Question: I have a problem with one user. This user can't login to Mahara. At every attempt to login he sees this 2 messages (see the image below):
- You have exceeded the maximum login attempts. This account has been locked for up to 5 minutes.- You have not provided the correct credentials to log in. Please check your username and password are correct.
In the first message is written to wait 5 minutes, but it doesn't matter how long he waits (1 hr, 1 day ...) he gets always this message. I have also changed the user password... Nothing

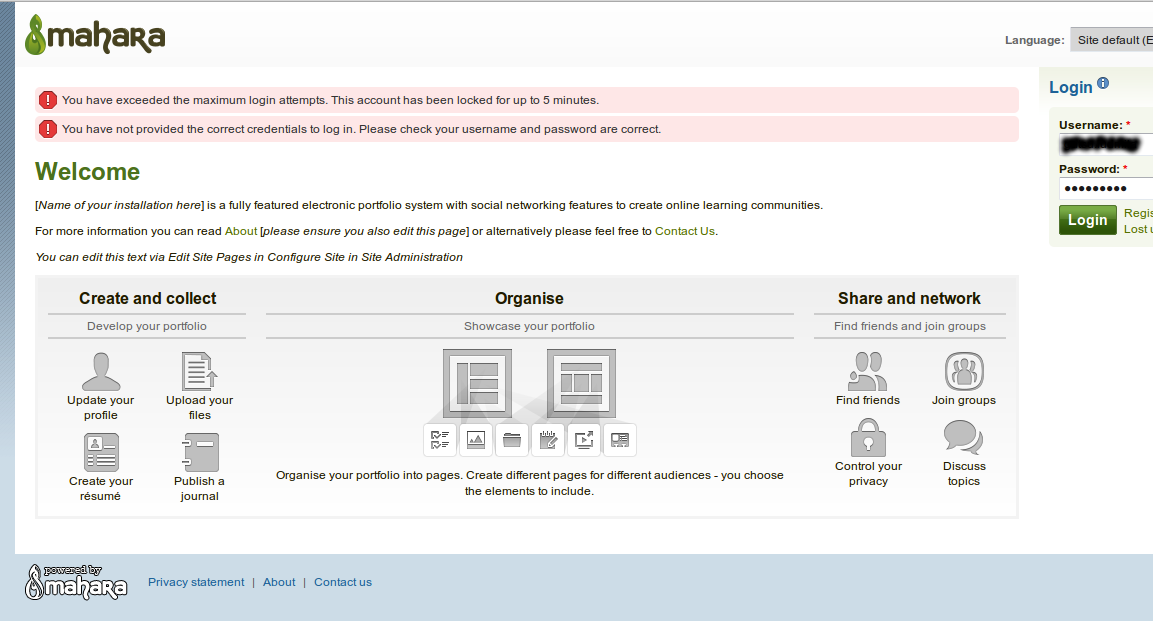
Answer: Setting up a cron job to trigger Mahara's cron job script solved the problem. <URL> regarding this issue.
UPDATE
This issue is due to the fact that the column 'logintries' from table 'usr' for the corresponding user has reached the maximum allowed value. Thus resetting this column value to 0 will solve the problem. This can be done manually using SQL or by running Mahara's cron (recommended).
1. SQL solution: UPDATE usr SET logintries=0 (for all users) or UPDATE usr SET logintries=0 WHERE username = 'yourusername' (for a specific user). But this is a short-term solution because you'll have to run it every time you'll encounter this issue.
2. Cron job solution: for an immediate result one can run Mahara's cron job directly in browser by accessing http://your-mahara-site.org/lib/cron.php. But the execution of mahara's cron should be automated by adding a corresponding record in crontab, see System Administrator's Guide/Cron Job.